Chest X-ray. View position: PA
Patient age: 24
Patient sex: M
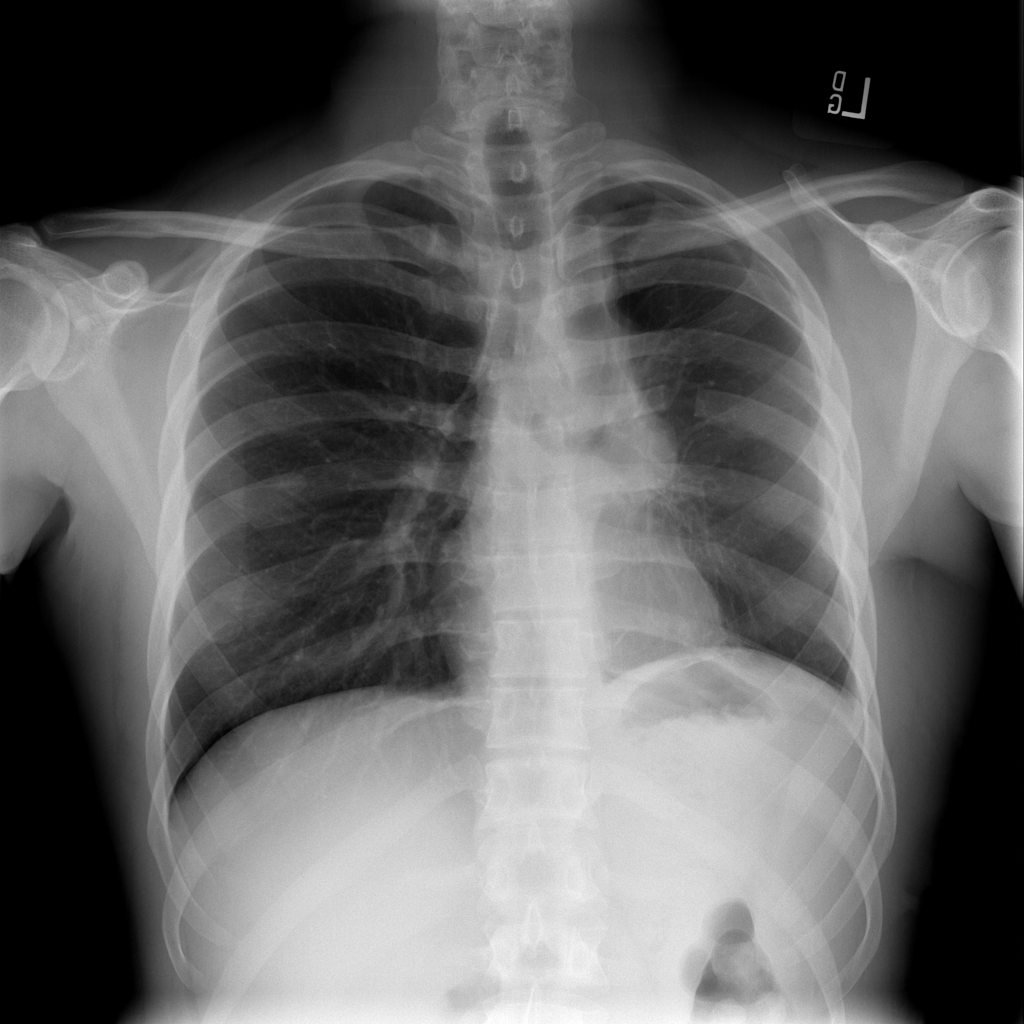
Finding: Pneumothorax